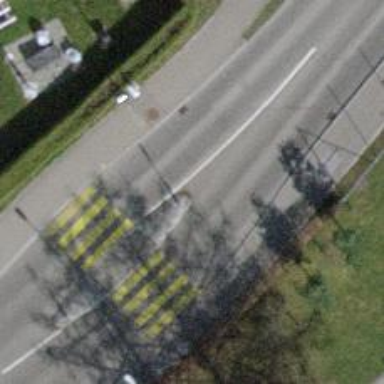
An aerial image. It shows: Bus stop with stop position for public transport.